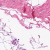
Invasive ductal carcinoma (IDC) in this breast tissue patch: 0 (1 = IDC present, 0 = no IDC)